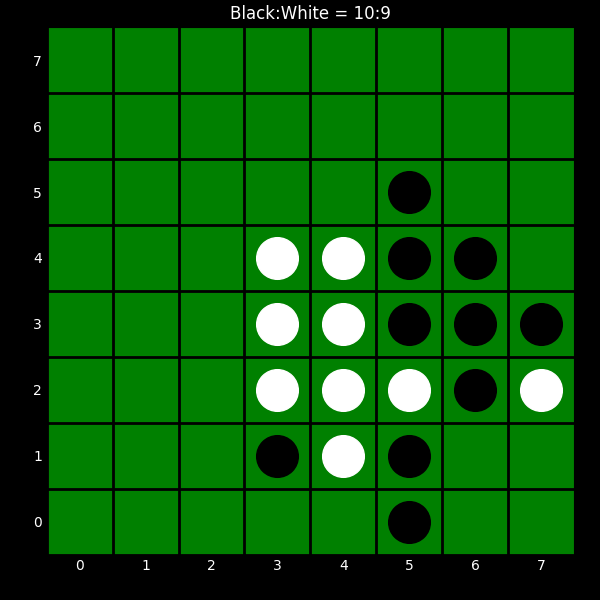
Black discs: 10
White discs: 9